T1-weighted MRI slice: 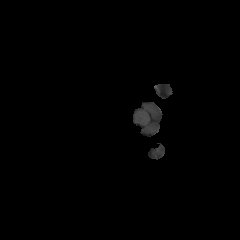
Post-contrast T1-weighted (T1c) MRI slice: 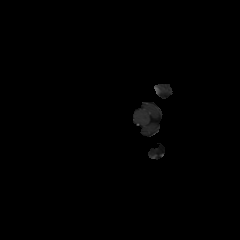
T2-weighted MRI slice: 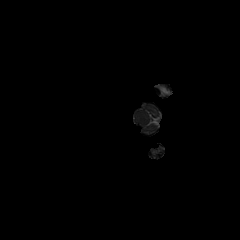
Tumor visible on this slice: no